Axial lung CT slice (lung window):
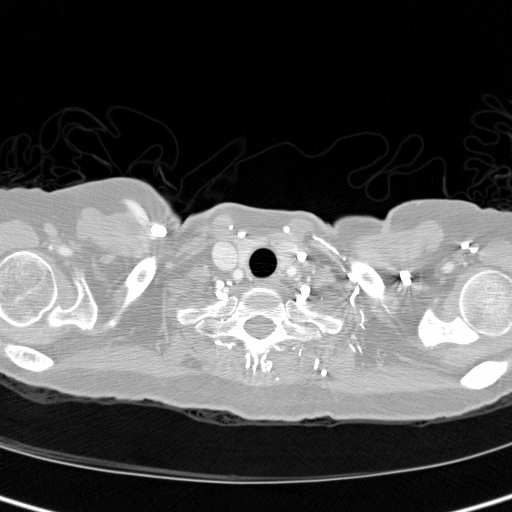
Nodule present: no